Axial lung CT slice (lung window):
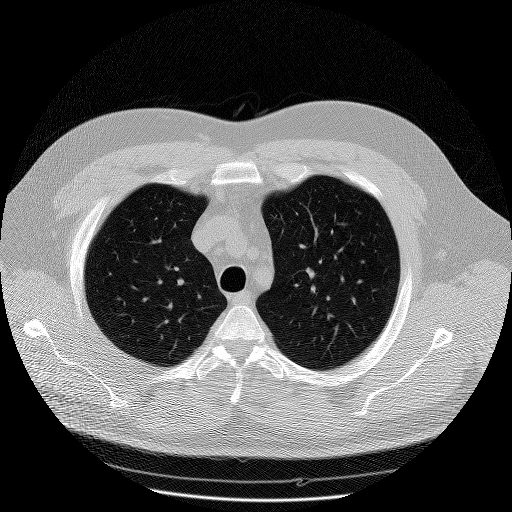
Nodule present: no